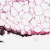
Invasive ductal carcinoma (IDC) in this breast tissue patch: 0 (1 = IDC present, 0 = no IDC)